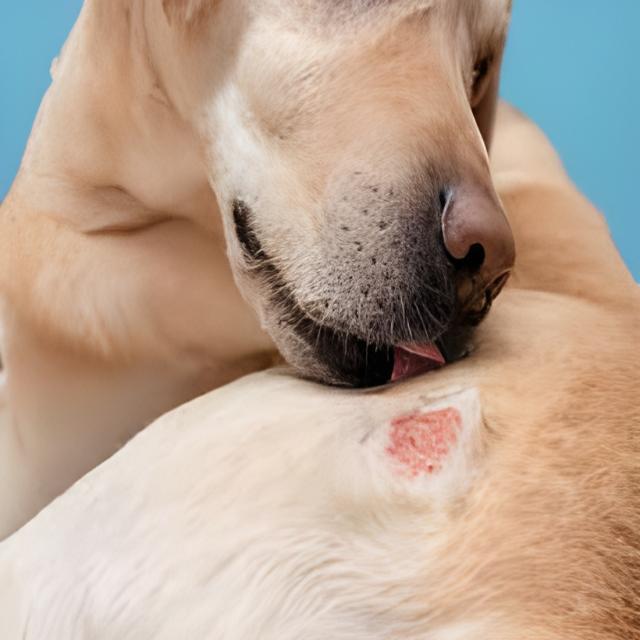
Canine ringworm (Dermatophytosis) — fungal infection caused by Microsporum or Trichophyton. Presents with circular alopecia, scaling, crusting, and broken hairs.